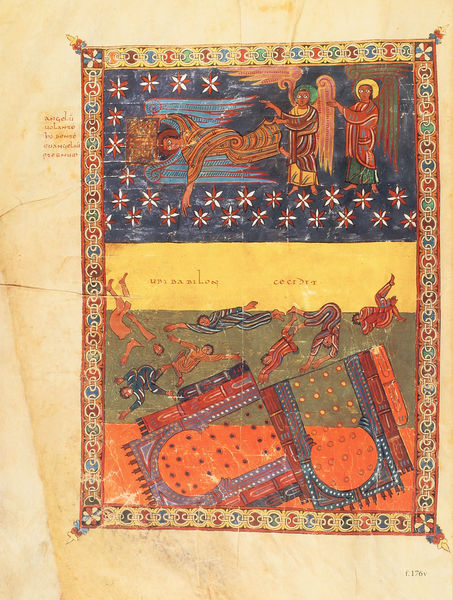
Titel: Beatus-Manuskript
Künstler: Magius
Institution: New York, Pierpont Morgan Library
Schlagwörter: blau, blätter, flügel, weiß, gelb, grün, menschen, blumen, braun, bunt, orange, schwarz, zeichnung, blüten, gebäude, rot, muster, ornament, teppich, bibel, kleidung, rahmen, tod, tot, gold, blatt, schräg, engel, spanien, schrift, papier, liegen, rand, schlacht, zerstörung, bordüre, tapete, ornamente, tepich, bett, schriftzeichen, tor, buch, burg, gemalt, palast, traum, sterne, seite, illustration, text, buchstaben, leichen, tote, pergament, tore, karte, heiligenschein, kreuze, ende, jesus, apokalypse, fall, sturz, stadtmauer, plan, tempel, heilige, heilig, schief, arabien, handschrift, babel, grundriss, inschriften, romanisch, schwrz, erzählung, buchmalerei, turmbau, manuskript, babylon, chistlich, beatus, buchkunst, 1200, 900, steite, fall babylons